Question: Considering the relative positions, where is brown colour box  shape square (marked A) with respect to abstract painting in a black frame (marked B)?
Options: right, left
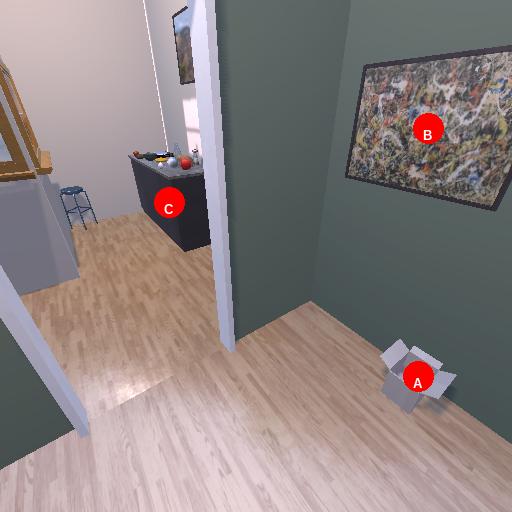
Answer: right